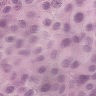
Metastatic tissue present: yes